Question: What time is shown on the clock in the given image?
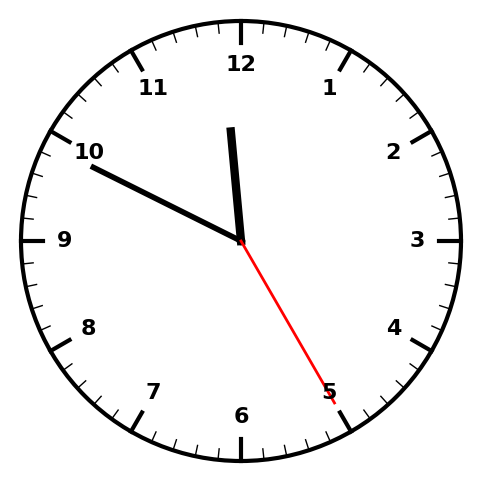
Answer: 11:49:25